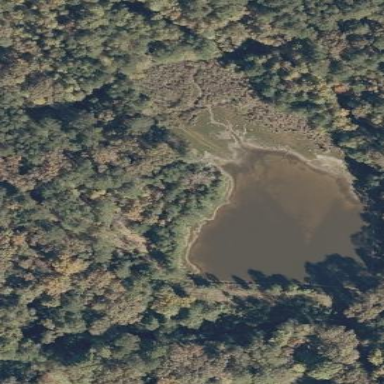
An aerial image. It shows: Scenic lake or pond with natural water.